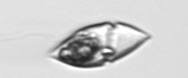
Label: Gyrodinium